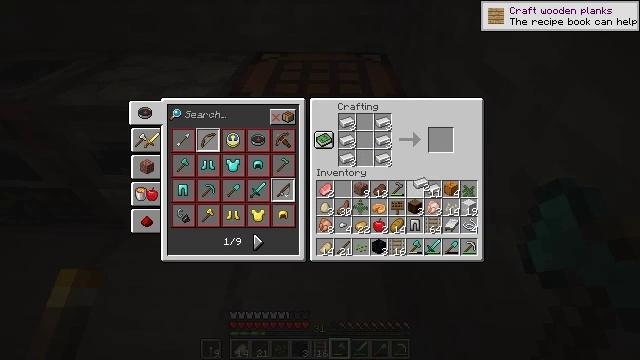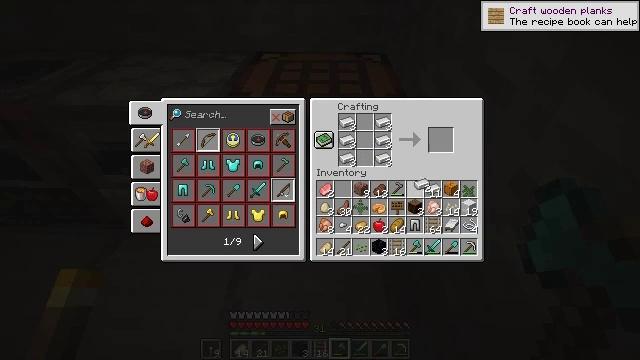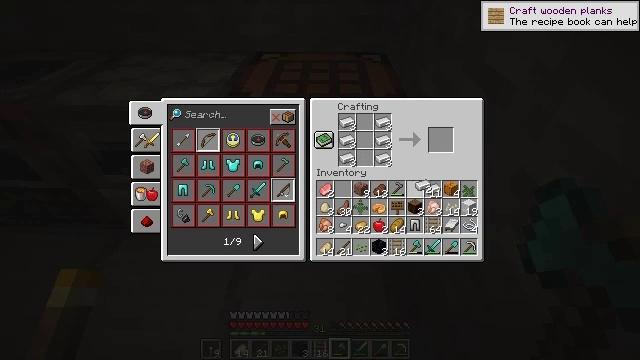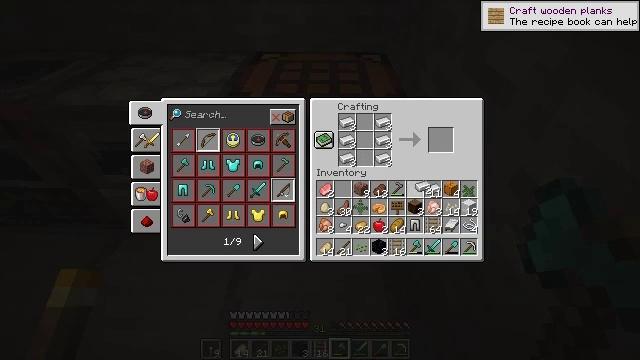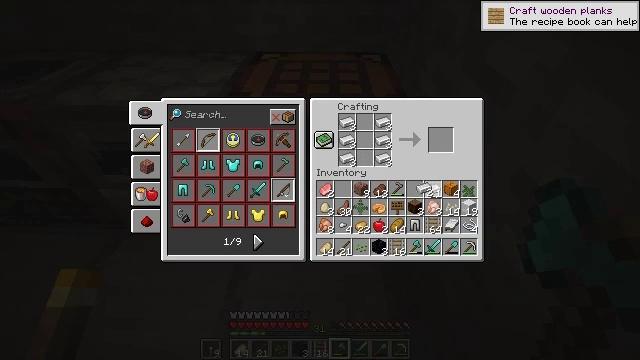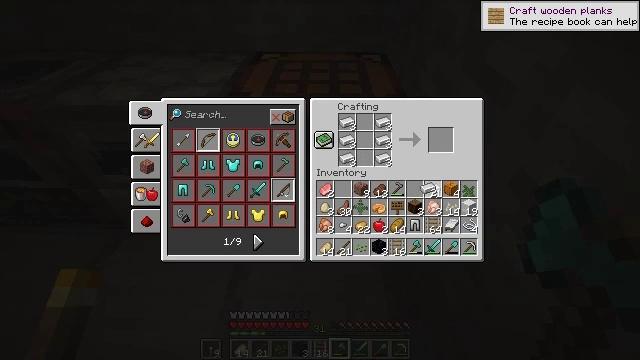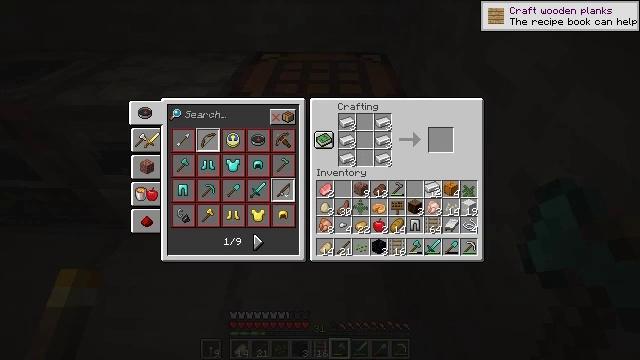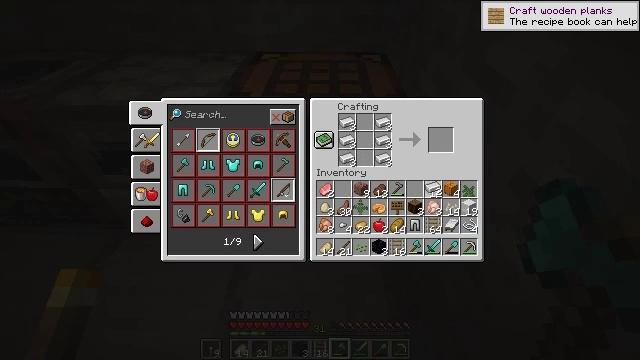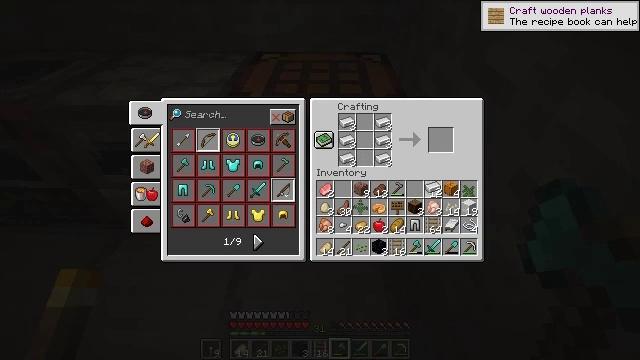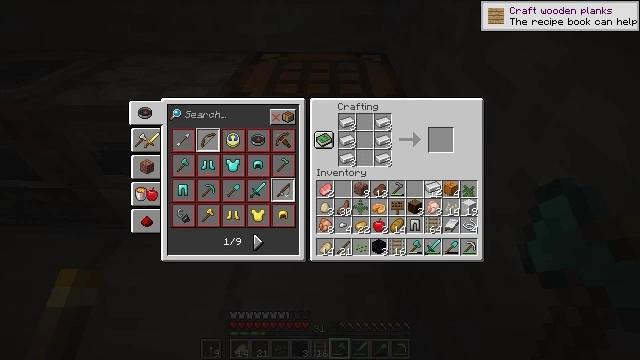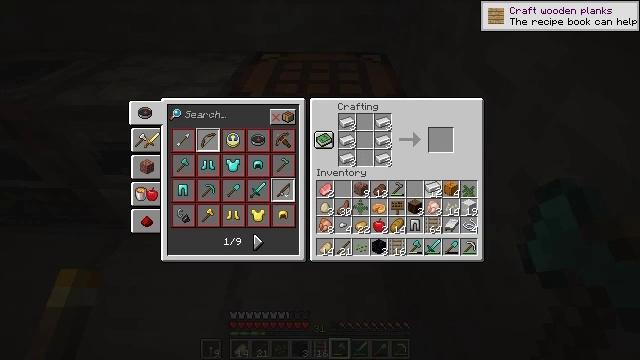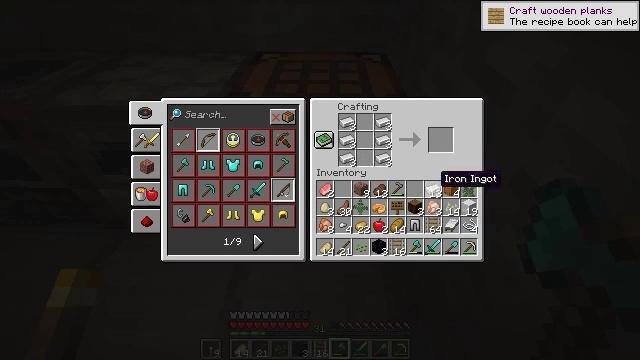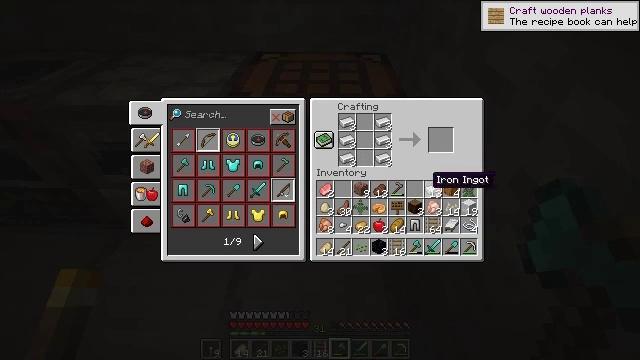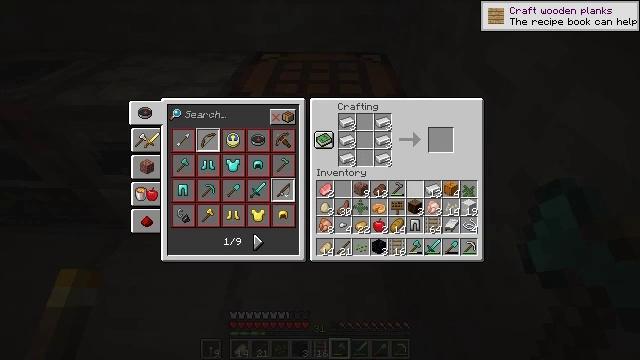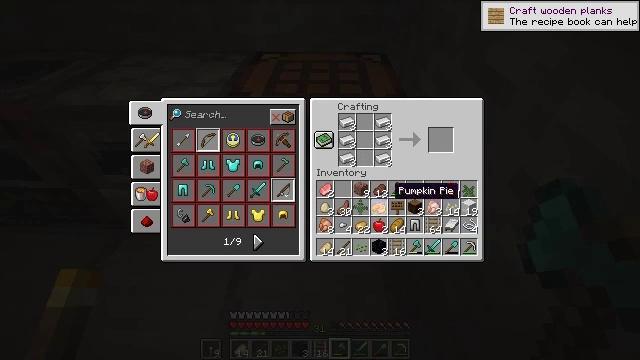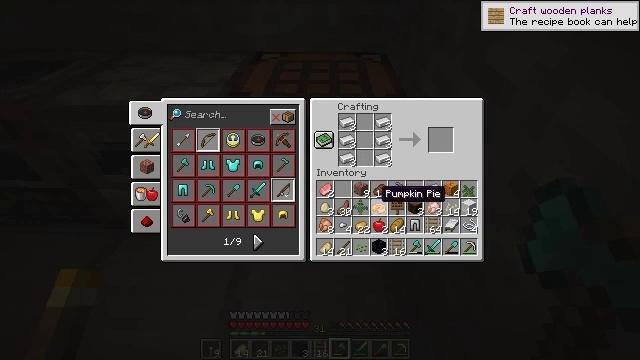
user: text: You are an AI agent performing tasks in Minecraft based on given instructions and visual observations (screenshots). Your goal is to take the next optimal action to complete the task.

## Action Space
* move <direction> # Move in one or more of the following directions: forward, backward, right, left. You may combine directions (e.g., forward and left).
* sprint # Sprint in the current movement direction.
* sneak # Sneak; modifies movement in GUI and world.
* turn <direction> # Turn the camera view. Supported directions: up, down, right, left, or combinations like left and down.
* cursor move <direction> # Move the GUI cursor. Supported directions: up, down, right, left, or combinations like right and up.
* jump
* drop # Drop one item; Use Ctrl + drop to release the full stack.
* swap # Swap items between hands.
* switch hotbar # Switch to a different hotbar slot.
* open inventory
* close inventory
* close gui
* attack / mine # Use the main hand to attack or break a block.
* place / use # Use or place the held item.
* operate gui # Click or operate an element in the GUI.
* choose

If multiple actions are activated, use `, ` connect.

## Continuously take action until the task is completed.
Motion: motion action
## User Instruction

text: Use iron ingots and a stick to craft a rail.
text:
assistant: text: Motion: no_op
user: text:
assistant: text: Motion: no_op
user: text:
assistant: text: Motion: no_op
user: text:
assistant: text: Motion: no_op
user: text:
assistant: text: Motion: no_op
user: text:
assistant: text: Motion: no_op
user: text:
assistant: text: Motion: no_op
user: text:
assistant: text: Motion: no_op
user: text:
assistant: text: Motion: attack / mine
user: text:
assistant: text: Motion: attack / mine
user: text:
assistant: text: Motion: no_op
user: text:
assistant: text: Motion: turn left
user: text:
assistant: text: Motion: turn left and down
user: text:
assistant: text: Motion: turn left
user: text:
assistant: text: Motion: turn left
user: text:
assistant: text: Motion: turn left
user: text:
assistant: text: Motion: no_op
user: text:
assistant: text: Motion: turn down
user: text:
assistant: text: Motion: turn down
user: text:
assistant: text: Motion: turn down
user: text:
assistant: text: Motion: no_op
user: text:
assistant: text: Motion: no_op
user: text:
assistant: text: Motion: no_op
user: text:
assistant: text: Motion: no_op
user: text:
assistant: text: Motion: no_op
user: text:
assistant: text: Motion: attack / mine
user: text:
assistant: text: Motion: attack / mine
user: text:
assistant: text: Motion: no_op
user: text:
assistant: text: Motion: no_op
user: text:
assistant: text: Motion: turn up